Question: So I have been trying to develop an app that adds a select quantity together in a menu, all while in Android studio/eclipse.
I am listing off drinks and to the right of each drink is a "-" (the minus) and "+" (the plus) signs, which are buttons respectively, with a "0" in the middle.
At the bottom of the screen, I have a "Total" section.
I have a screen shot of what the menu appears as thus far:

I am looking to have the + and - buttons affect the number that lies in the middle of them. So when the "+" is pressed it adds 1 and if pressed again, it adds 1 and so on, the "-" button will take 1 away from the number back to zero if need be.
It should be able to tally the total price of each drink all together and output the sum to the
"$ 0.00" near the total. The "Order" button just takes me to another screen, which will be tackled at a later date.
I have tried searching for a good many hours and there are so many links I am drowning that I can not find any help that sticks.
I know that the Java code should use the ID of the EditText's but I am confused as to how.
I will post what code I have for the xml and java code. If there is also a manifest I have to add, I can not find it.
'''
<RelativeLayout xmlns:android="http://schemas.android.com/apk/res/android"
android:layout_width="match_parent" android:layout_height="match_parent"
android:id="@+id/mainmenulayout"
android:background="#34D6D9">
<TextView
android:layout_width="wrap_content"
android:layout_height="wrap_content"
android:textAppearance="?android:attr/textAppearanceLarge"
android:text="Drinks:"
android:id="@+id/textView"
android:background="#FFFFFF"
android:textStyle="bold"
android:textSize="24dp"
android:layout_toStartOf="@+id/textView2"
android:layout_toLeftOf="@+id/textView2"
android:layout_marginRight="75dp"
android:layout_alignParentTop="true"
android:layout_alignRight="@+id/button"
android:layout_alignEnd="@+id/button" />
<TextView
android:layout_width="wrap_content"
android:layout_height="wrap_content"
android:textAppearance="?android:attr/textAppearanceLarge"
android:text="Quantity:"
android:id="@+id/textView2"
android:textSize="24dp"
android:textStyle="bold"
android:background="#FFFFFF"
android:layout_alignParentTop="true"
android:layout_alignRight="@+id/orderbtn"
android:layout_alignEnd="@+id/orderbtn" />
<Button
android:layout_width="240dp"
android:layout_height="wrap_content"
android:text="Espresso"
android:id="@+id/button"
android:layout_below="@+id/textView"
android:layout_alignParentStart="true"
android:layout_alignParentLeft="true"
android:layout_marginTop="30dp"
android:background="#FFFFFF"
android:textSize="24dp" />
<Button
android:layout_width="240dp"
android:layout_height="wrap_content"
android:text="Macciato"
android:id="@+id/button2"
android:layout_below="@+id/button"
android:layout_alignParentLeft="true"
android:layout_alignParentStart="true"
android:layout_marginTop="30dp"
android:textSize="24dp"
android:background="#FFFFFF" />
<Button
android:layout_width="240dp"
android:layout_height="wrap_content"
android:text="Con Panna"
android:id="@+id/button3"
android:layout_below="@+id/button2"
android:layout_alignParentLeft="true"
android:layout_alignParentStart="true"
android:layout_marginTop="30dp"
android:background="#FFFFFF"
android:textSize="24dp" />
<Button
android:layout_width="240dp"
android:layout_height="wrap_content"
android:text="Americano"
android:id="@+id/button4"
android:layout_below="@+id/button3"
android:layout_alignParentLeft="true"
android:layout_alignParentStart="true"
android:layout_marginTop="30dp"
android:textSize="24dp"
android:background="#FFFFFF" />
<Button
style="?android:attr/buttonStyleSmall"
android:layout_width="240dp"
android:layout_height="wrap_content"
android:text="Latte"
android:id="@+id/button5"
android:layout_below="@+id/button4"
android:layout_alignParentLeft="true"
android:layout_alignParentStart="true"
android:layout_marginTop="30dp"
android:background="#FFFFFF"
android:textSize="24dp" />
<Button
android:layout_width="30dp"
android:layout_height="wrap_content"
android:text="+"
android:id="@+id/button6"
android:layout_alignTop="@+id/button"
android:layout_alignParentRight="true"
android:layout_alignParentEnd="true"
android:background="#ffff45df"
android:textSize="24dp" />
<EditText
android:layout_width="30dp"
android:layout_height="wrap_content"
android:inputType="number"
android:ems="10"
android:id="@+id/editText2"
android:layout_alignTop="@+id/button"
android:layout_toLeftOf="@+id/button6"
android:layout_toStartOf="@+id/button6"
android:text=" 0"
android:textSize="24dp"
android:background="#FFFFFF"
android:layout_above="@+id/button2" />
<Button
android:layout_width="30dp"
android:layout_height="wrap_content"
android:text="-"
android:id="@+id/button7"
android:layout_alignTop="@+id/button"
android:layout_toLeftOf="@+id/editText2"
android:layout_toStartOf="@+id/editText2"
android:background="#ffff45df"
android:textSize="24dp" />
<Button
android:layout_width="30dp"
android:layout_height="wrap_content"
android:text="+"
android:id="@+id/button8"
android:background="#ffff45df"
android:textSize="24dp"
android:layout_alignTop="@+id/button2"
android:layout_alignParentRight="true"
android:layout_alignParentEnd="true" />
<EditText
android:layout_width="30dp"
android:layout_height="wrap_content"
android:inputType="number"
android:ems="10"
android:id="@+id/editText3"
android:layout_toStartOf="@+id/button8"
android:text=" 0"
android:textSize="24dp"
android:background="#FFFFFF"
android:layout_alignTop="@+id/button2"
android:layout_toLeftOf="@+id/button8" />
<EditText
android:layout_width="30dp"
android:layout_height="wrap_content"
android:inputType="number"
android:ems="10"
android:id="@+id/editText4"
android:layout_toStartOf="@+id/button8"
android:text=" 0"
android:textSize="24sp"
android:background="#FFFFFF"
android:layout_alignTop="@+id/button2"
android:layout_toLeftOf="@+id/button8"
android:layout_alignBottom="@+id/button8" />
<Button
android:layout_width="30dp"
android:layout_height="wrap_content"
android:text="-"
android:id="@+id/button9"
android:layout_toStartOf="@+id/editText3"
android:background="#ffff45df"
android:textSize="24dp"
android:layout_alignTop="@+id/button2"
android:layout_toLeftOf="@+id/editText3" />
<Button
android:layout_width="30dp"
android:layout_height="wrap_content"
android:text="+"
android:id="@+id/button10"
android:background="#ffff45df"
android:textSize="24dp"
android:layout_alignTop="@+id/button3"
android:layout_alignRight="@+id/button8"
android:layout_alignEnd="@+id/button8" />
<Button
android:layout_width="30dp"
android:layout_height="wrap_content"
android:text="+"
android:id="@+id/button11"
android:background="#ffff45df"
android:textSize="24dp"
android:layout_alignTop="@+id/button4"
android:layout_alignParentRight="true"
android:layout_alignParentEnd="true" />
<Button
android:layout_width="30dp"
android:layout_height="wrap_content"
android:text="+"
android:id="@+id/button12"
android:background="#ffff45df"
android:textSize="24dp"
android:layout_alignTop="@+id/button5"
android:layout_alignParentRight="true"
android:layout_alignParentEnd="true" />
<EditText
android:layout_width="30dp"
android:layout_height="wrap_content"
android:inputType="number"
android:ems="10"
android:id="@+id/editText5"
android:layout_toStartOf="@+id/button10"
android:text=" 0"
android:textSize="24dp"
android:background="#FFFFFF"
android:layout_alignTop="@+id/button3"
android:layout_toLeftOf="@+id/button10"
android:layout_above="@+id/button4" />
<EditText
android:layout_width="30dp"
android:layout_height="wrap_content"
android:inputType="number"
android:ems="10"
android:id="@+id/editText6"
android:layout_toStartOf="@+id/button11"
android:text=" 0"
android:textSize="24dp"
android:background="#FFFFFF"
android:layout_alignTop="@+id/button4"
android:layout_toLeftOf="@+id/button11"
android:layout_alignBottom="@+id/button11" />
<EditText
android:layout_width="30dp"
android:layout_height="wrap_content"
android:inputType="number"
android:ems="10"
android:id="@+id/editText7"
android:layout_toStartOf="@+id/button12"
android:text=" 0"
android:textSize="24dp"
android:background="#FFFFFF"
android:layout_alignTop="@+id/button5"
android:layout_toLeftOf="@+id/button12"
android:layout_alignBottom="@+id/button12" />
<Button
android:layout_width="30dp"
android:layout_height="wrap_content"
android:text="-"
android:id="@+id/button14"
android:layout_toStartOf="@+id/editText6"
android:background="#ffff45df"
android:textSize="24sp"
android:layout_alignTop="@+id/button4"
android:layout_toLeftOf="@+id/editText6" />
<Button
android:layout_width="30dp"
android:layout_height="wrap_content"
android:text="-"
android:id="@+id/button15"
android:layout_toStartOf="@+id/editText7"
android:background="#ffff45df"
android:textSize="24sp"
android:layout_alignTop="@+id/button5"
android:layout_toLeftOf="@+id/editText7" />
<Button
android:layout_width="30dp"
android:layout_height="wrap_content"
android:text="-"
android:id="@+id/button16"
android:layout_toStartOf="@+id/editText5"
android:background="#ffff45df"
android:textSize="24sp"
android:layout_alignTop="@+id/button3"
android:layout_toLeftOf="@+id/editText5" />
<EditText
android:layout_width="wrap_content"
android:layout_height="wrap_content"
android:id="@+id/editText8"
android:text="Total:"
android:background="#FFFFFF"
android:textSize="24sp"
android:layout_alignParentBottom="true"
android:layout_toLeftOf="@+id/textView"
android:layout_toStartOf="@+id/textView" />
<EditText
android:layout_width="wrap_content"
android:layout_height="wrap_content"
android:inputType="number"
android:ems="10"
android:id="@+id/editText9"
android:layout_alignBottom="@+id/editText8"
android:layout_toLeftOf="@+id/textView2"
android:layout_toStartOf="@+id/textView2"
android:layout_alignLeft="@+id/textView"
android:layout_alignStart="@+id/textView"
android:text=" $ 0.00"
android:background="#FFFFFF"
android:textSize="24sp"
android:layout_alignTop="@+id/editText8" />
<Button
android:layout_width="wrap_content"
android:layout_height="wrap_content"
android:text="Order"
android:id="@+id/orderbtn"
android:textSize="24sp"
android:background="@drawable/buttonround"
android:layout_alignBottom="@+id/editText9"
android:layout_alignParentRight="true"
android:layout_alignParentEnd="true" />
<TextView
android:id="@+id/textView1"
android:layout_width="wrap_content"
android:layout_height="wrap_content"
android:layout_above="@+id/button7"
android:layout_alignParentLeft="true"
android:layout_alignParentStart="true"
android:text="$3.00 per drink"
android:textColor="#000000"
android:textSize="20sp"/>
<TextView
android:id="@+id/textView3"
android:layout_width="wrap_content"
android:layout_height="wrap_content"
android:layout_above="@+id/button9"
android:layout_alignParentLeft="true"
android:layout_alignParentStart="true"
android:text="$3.00 per drink"
android:textColor="#000000"
android:textSize="20sp" />
<TextView
android:id="@+id/textView4"
android:layout_width="wrap_content"
android:layout_height="wrap_content"
android:layout_above="@+id/button16"
android:layout_alignParentLeft="true"
android:layout_alignParentStart="true"
android:text="$3.00 per drink"
android:textColor="#000000"
android:textSize="20sp"/>
<TextView
android:id="@+id/textView5"
android:layout_width="wrap_content"
android:layout_height="wrap_content"
android:layout_above="@+id/button14"
android:layout_alignParentLeft="true"
android:layout_alignParentStart="true"
android:text="$3.00 per drink"
android:textColor="#000000"
android:textSize="20sp"/>
<TextView
android:id="@+id/textView6"
android:layout_width="wrap_content"
android:layout_height="wrap_content"
android:layout_above="@+id/button15"
android:layout_alignParentLeft="true"
android:layout_alignParentStart="true"
android:text="$3.00 per drink"
android:textColor="#000000"
android:textSize="20sp"/>
</RelativeLayout>
'''
package com.example.cofeeshop;
'''
import android.app.Activity;
import android.content.Context;
import android.content.Intent;
import android.os.Bundle;
import android.view.View;
import android.widget.Button;
public class DrinkMenu extends Activity {
Button button;
Button buttton6; Button buttton7; Button buttton8; Button buttton9;
Button buttton10; Button buttton11; Button buttton16; Button buttton14;
Button buttton12; Button buttton15;
// EditText editText2; EditText editText4; EditText editText5;
// EditText editText6; EditText editText7; EditText editText9;
@Override
public void onCreate(Bundle savedInstanceState) {
super.onCreate(savedInstanceState);
setContentView(R.layout.drinkmenu);
addListenerOnButton();
}
private void addListenerOnButton() {
final Context context = this;
button = (Button) findViewById(R.id.orderbtn);
button.setOnClickListener(new View.OnClickListener() {
@Override
public void onClick(View arg0) {
Intent intent = new Intent(context, ThirdPartyPaymentMethod.class);
startActivity(intent);
}
});
}
}
'''
I already have my manifest to allow button actions.
I know there are methods out there, but my searches have ended in my frustration. Any help would be appreciated. I am new to this, I enjoy the front end, but the back end is new.
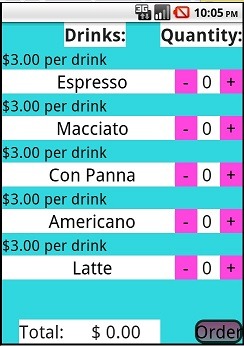
Answer: I'll do a part and for remaining you have to do.
Consider,
'''
- is a button with id 'button1' and '+' has button2
Quantity is a EditText which has id qty.
'''
Right, coming to the code :
'''
public class MainActivity extends Activity {
EditText quantity;
Button plus,minus;
@Override
protected void onCreate(Bundle savedInstanceState) {
super.onCreate(savedInstanceState);
setContentView(R.layout.main);
plus = (Button) findViewById(R.id.button1);
minus = (Button) findViewById(R.id.button2);
quantity = (EditText) findViewById(R.id.qty);
plus.setOnClickListener(new OnClickListener() {
@Override
public void onClick(View v) {
String numb = quantity.getText().toString();
int num1 = Integer.parseInt(numb);
int inum = num1+1;
quantity.setText(Integer.toString(inum));
}
});
minus.setOnClickListener(new OnClickListener() {
@Override
public void onClick(View v) {
String numb = quantity.getText().toString();
int num1 = Integer.parseInt(numb);
int inum = num1-1;
quantity.setText(Integer.toString(inum));
}
});
}
}
'''
For sub total, you just need to multiply 'quantity' and the 'item price'. For the 'Total Price', you just need to add all the subtotals. Hope it helps!
:
You are getting the 'quantity' here.
'''
String numb = quantity.getText().toString();
int num1 = Integer.parseInt(numb);
'''
So, if the number is 0, perform 'if else'
'''
if (num1==0)
{
//Create a alert showing your quantity is zero.
//here i use toast to display
Toast.makeText(this,"Your quantity is Zero. You can't reduce the quantity", Toast.LENGTH_LONG).show();
}
else
{
// do the stuffs here
}
'''